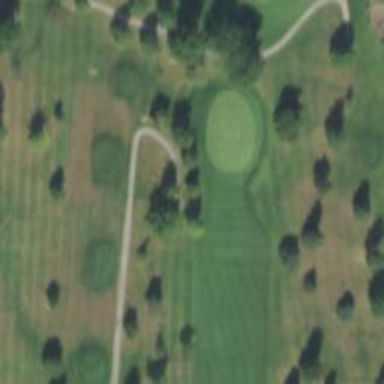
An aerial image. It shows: View of golf hole.